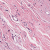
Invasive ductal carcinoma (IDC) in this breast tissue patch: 0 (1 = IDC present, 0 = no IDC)